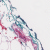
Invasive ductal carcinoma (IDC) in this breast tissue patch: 0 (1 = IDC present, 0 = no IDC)